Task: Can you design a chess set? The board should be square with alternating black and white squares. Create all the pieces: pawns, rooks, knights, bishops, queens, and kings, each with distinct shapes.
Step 4038:
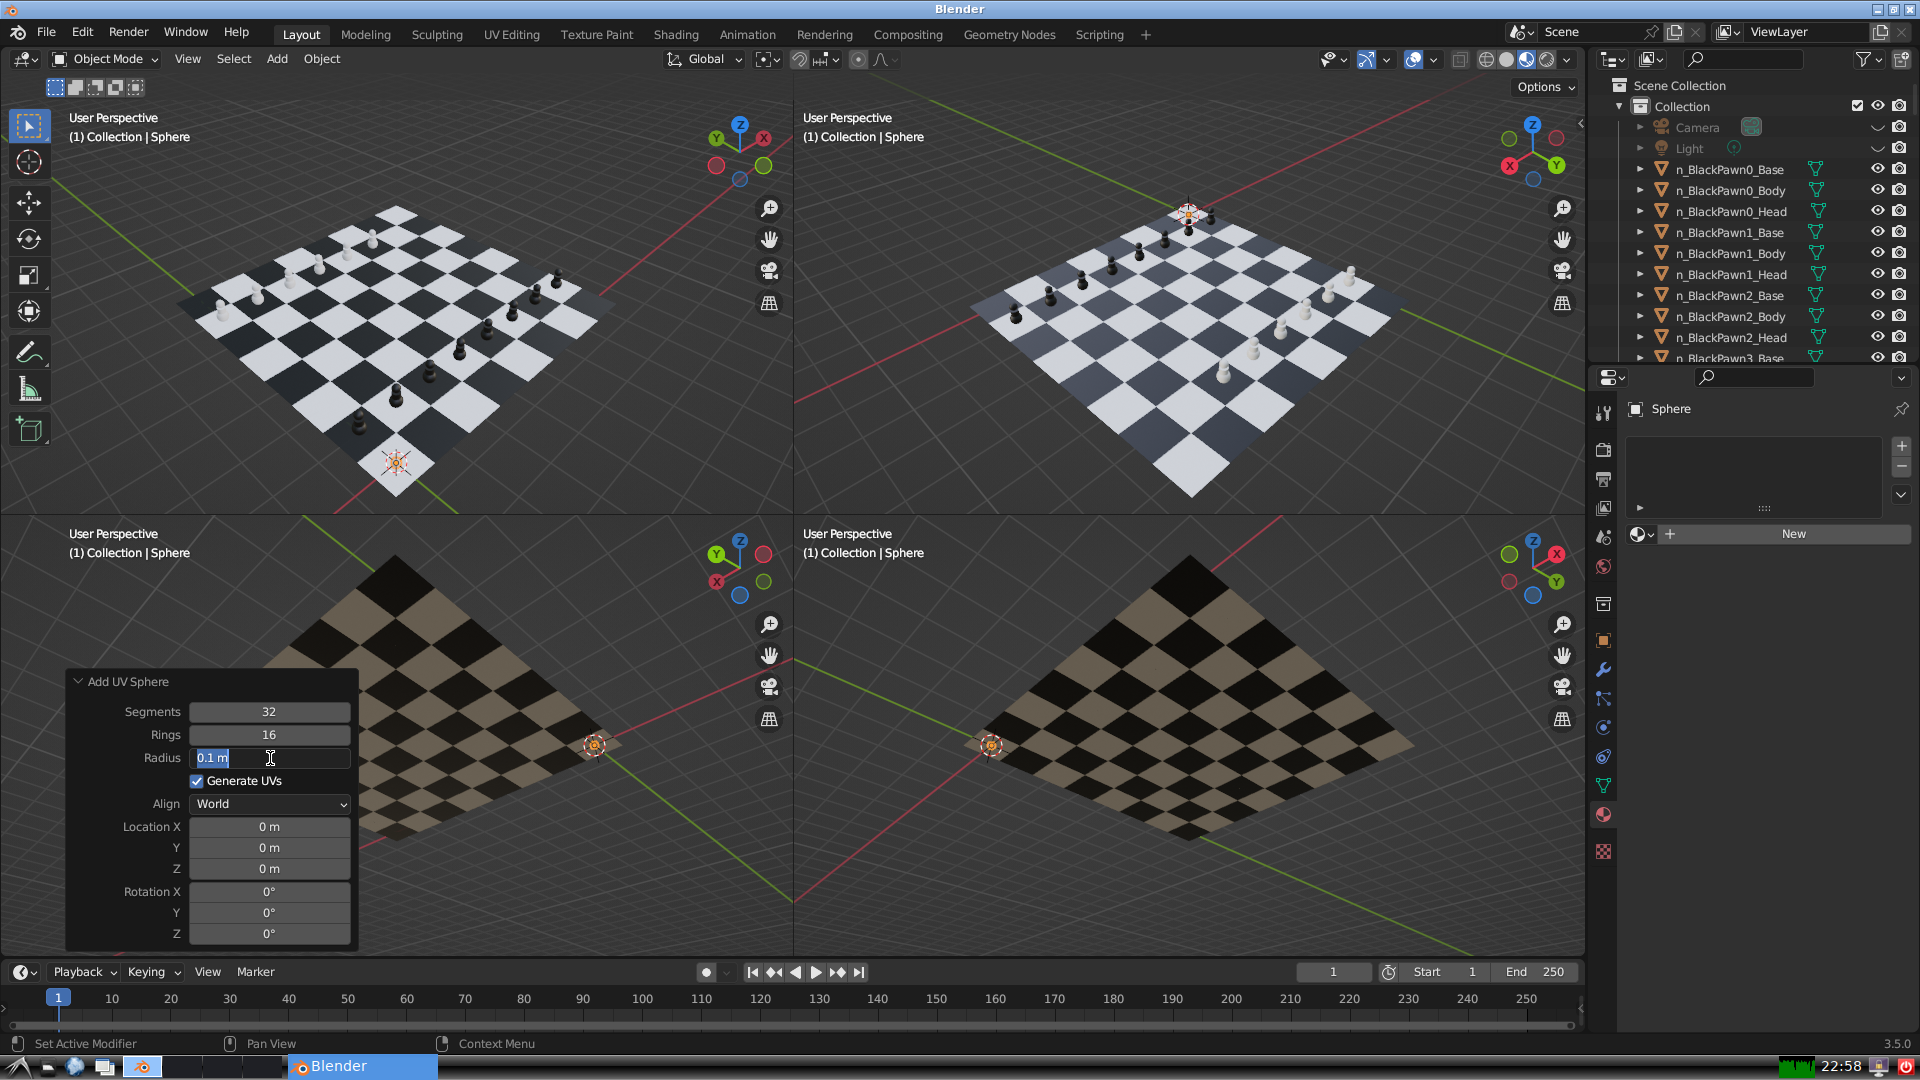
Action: input_text: 0.15